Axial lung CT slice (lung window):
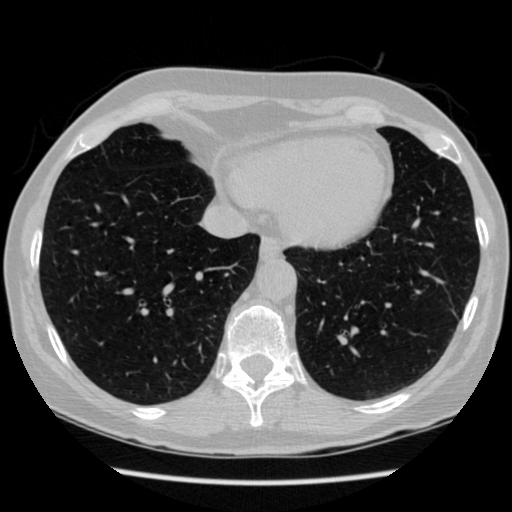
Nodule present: no